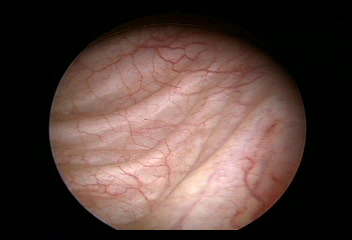
Modality: WLC
Class: Anatomical landmarks
Subclass: UreteralOrifice
Bladder cancer association: No
Annotated structures: Left ureteral orifice